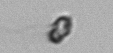
Label: Heterocapsa_rotundata